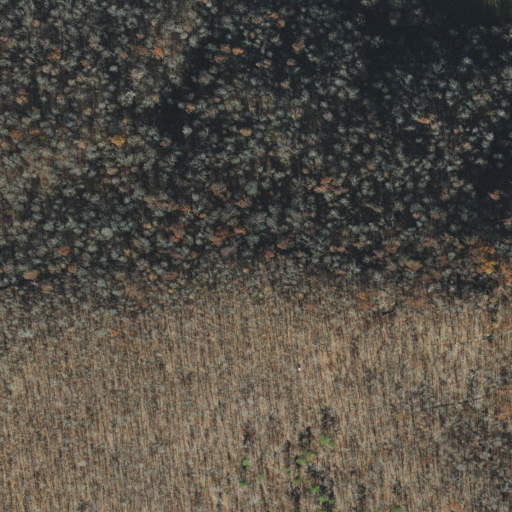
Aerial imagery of cliff(s) in Arkansas named Gower Point containing deciduous forest, mixed forest, pasture, and barren land